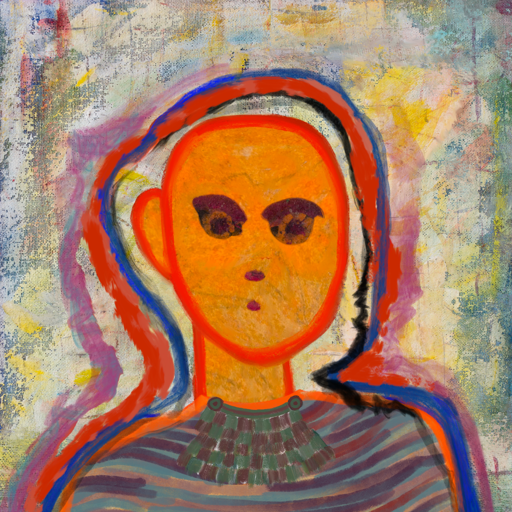
Background: Irani, Head And Neck Front: Sisters, Face Front: Doll, Bust: Experience, Hair Front: Experience, Head Accessory: Blank, Second Necklace: After_Raid, Necklace: Blank, Baby: Blank